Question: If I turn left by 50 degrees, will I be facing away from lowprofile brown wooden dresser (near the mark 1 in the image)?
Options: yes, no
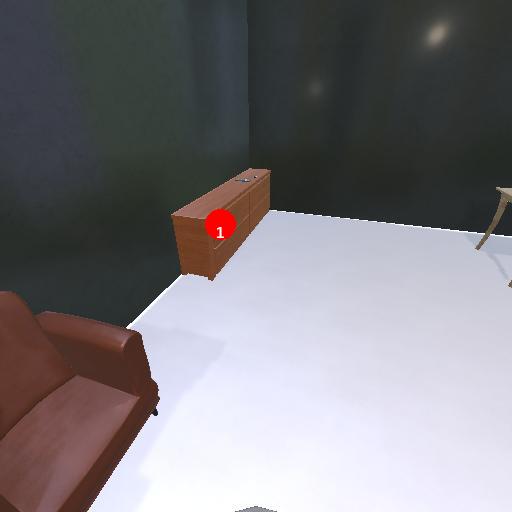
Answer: yes